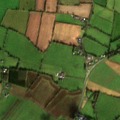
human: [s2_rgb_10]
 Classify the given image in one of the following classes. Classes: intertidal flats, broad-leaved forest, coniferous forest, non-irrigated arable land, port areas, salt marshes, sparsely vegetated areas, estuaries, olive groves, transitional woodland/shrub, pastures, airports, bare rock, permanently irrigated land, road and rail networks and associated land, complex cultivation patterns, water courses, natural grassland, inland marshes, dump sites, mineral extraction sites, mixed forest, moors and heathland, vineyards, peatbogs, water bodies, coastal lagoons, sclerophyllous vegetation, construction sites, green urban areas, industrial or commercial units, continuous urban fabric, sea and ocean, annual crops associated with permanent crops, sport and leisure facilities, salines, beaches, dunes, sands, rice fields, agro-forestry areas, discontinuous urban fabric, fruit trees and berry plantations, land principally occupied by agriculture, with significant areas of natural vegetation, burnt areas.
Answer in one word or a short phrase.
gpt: pastures